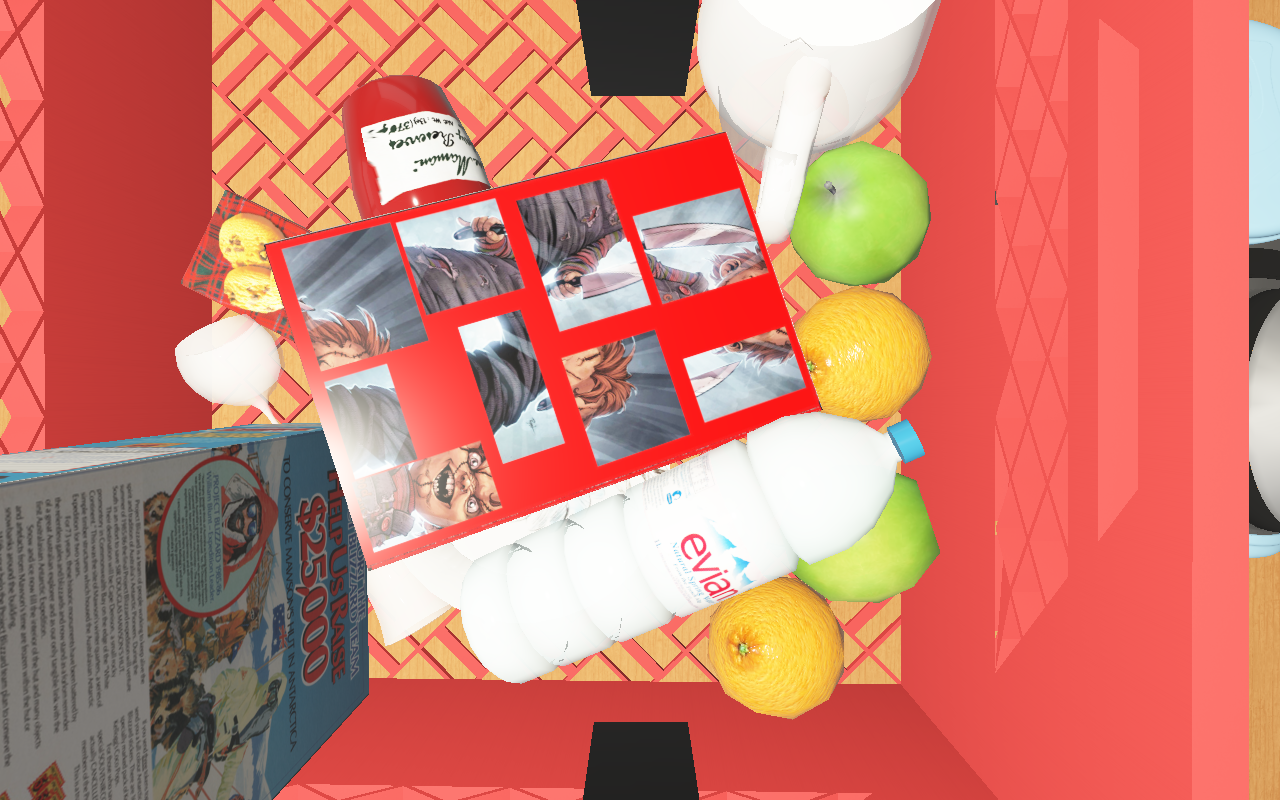
Objects in the scene:
carafe
water bottle
apple
orange
orange
plate
wineglass
jam jar
biscuit box